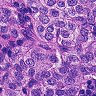
Metastatic tissue present: yes